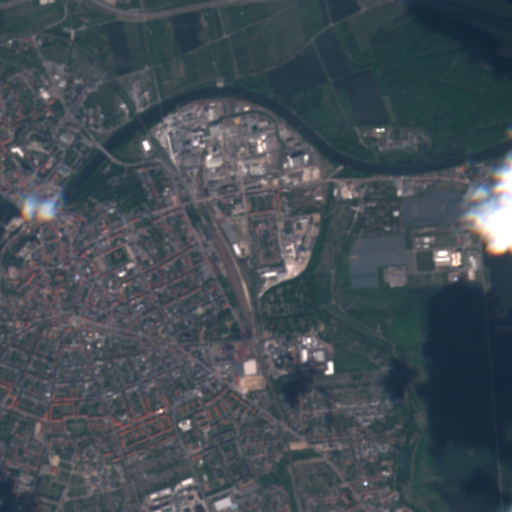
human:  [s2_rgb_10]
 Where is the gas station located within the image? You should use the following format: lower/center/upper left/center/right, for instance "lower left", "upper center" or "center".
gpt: The gas station is located in the lower left of the image.
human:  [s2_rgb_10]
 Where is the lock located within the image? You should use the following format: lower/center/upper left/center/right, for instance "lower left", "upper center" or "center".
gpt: The lock is located in the center left of the image.
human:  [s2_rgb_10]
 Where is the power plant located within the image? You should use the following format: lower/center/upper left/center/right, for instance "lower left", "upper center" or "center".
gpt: The power plant is located in the upper center of the image.
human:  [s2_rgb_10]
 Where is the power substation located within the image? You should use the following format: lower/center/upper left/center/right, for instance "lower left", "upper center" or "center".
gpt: The power substation is located in the upper center of the image.
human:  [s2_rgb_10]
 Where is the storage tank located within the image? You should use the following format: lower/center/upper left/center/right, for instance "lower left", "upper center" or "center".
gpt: The storage tank is located in the upper right of the image.
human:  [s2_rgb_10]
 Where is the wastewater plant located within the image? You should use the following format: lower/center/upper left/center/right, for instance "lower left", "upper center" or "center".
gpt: The wastewater plant is located in the upper right of the image.
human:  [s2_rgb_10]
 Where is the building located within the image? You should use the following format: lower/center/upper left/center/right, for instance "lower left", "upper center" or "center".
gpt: There is no building in the image.